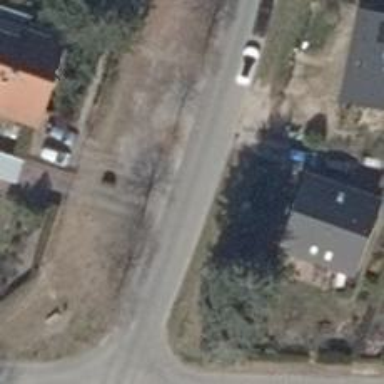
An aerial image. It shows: Driveway leading to service road.